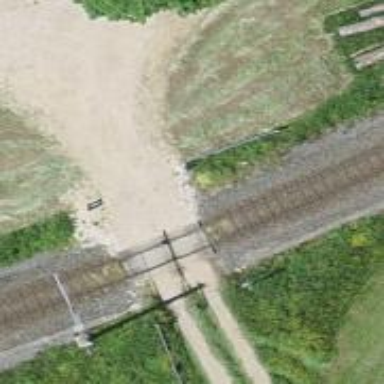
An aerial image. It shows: Railway level crossing.